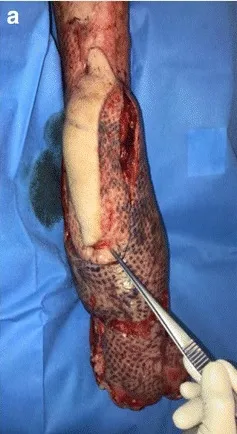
Appearance of both legs of a 55-year-old woman burn patient after a pedicled flap was raised from the previous free flap;. A cross leg transferred to cover the left patellar tendon.
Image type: medical_photograph (other_medical_photograph)